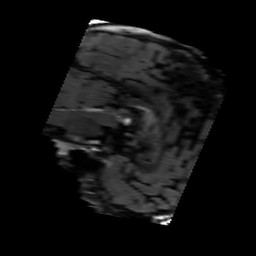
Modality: FLAIR
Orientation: sagittal
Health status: ill
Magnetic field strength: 3 T